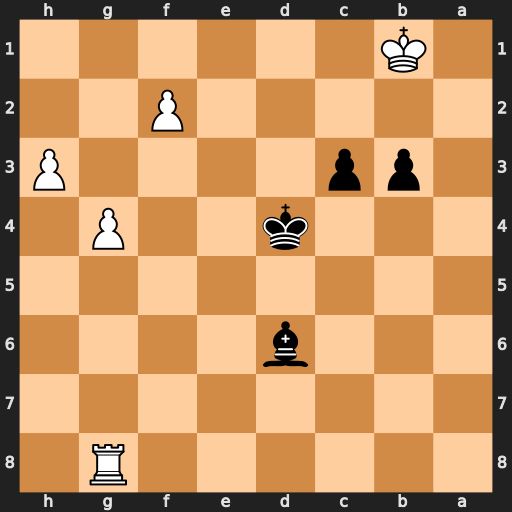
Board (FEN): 6R1/8/3b4/8/3k2P1/1pp4P/5P2/1K6
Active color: b
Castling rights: -
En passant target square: -
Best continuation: c2+ Kb2 Ba3+ Kxb3 c1=Q